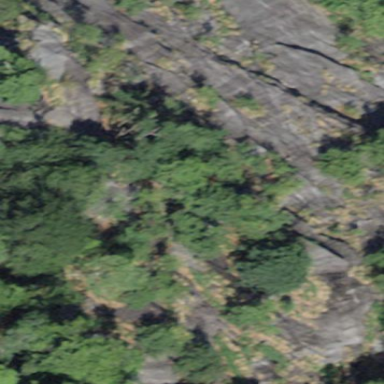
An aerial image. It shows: Landscape of bare rock.